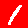
Digit: 1